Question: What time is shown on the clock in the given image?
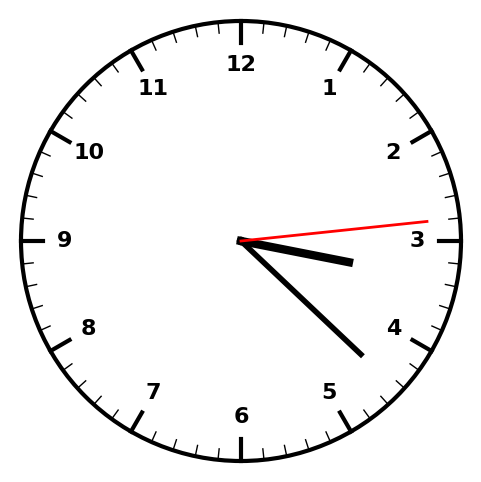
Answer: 03:22:14